Interaction volume radius: 10 \u00c5
Interaction volume height: 15 \u00c5
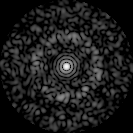
Disorder parameter: 0.8327